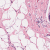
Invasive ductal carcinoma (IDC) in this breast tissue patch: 0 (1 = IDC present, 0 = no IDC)